Field crop: maize
Growth stage: 2
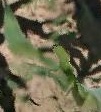
Species: maize